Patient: sex M, age 35
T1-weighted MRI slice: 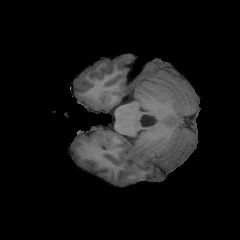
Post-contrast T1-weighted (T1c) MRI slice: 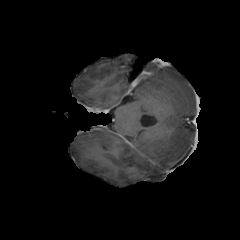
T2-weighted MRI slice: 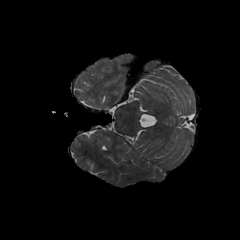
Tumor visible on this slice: no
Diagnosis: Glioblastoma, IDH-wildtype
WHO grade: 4